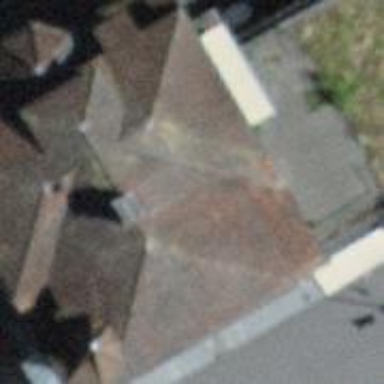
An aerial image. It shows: Building with half-hipped roof design.